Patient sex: M
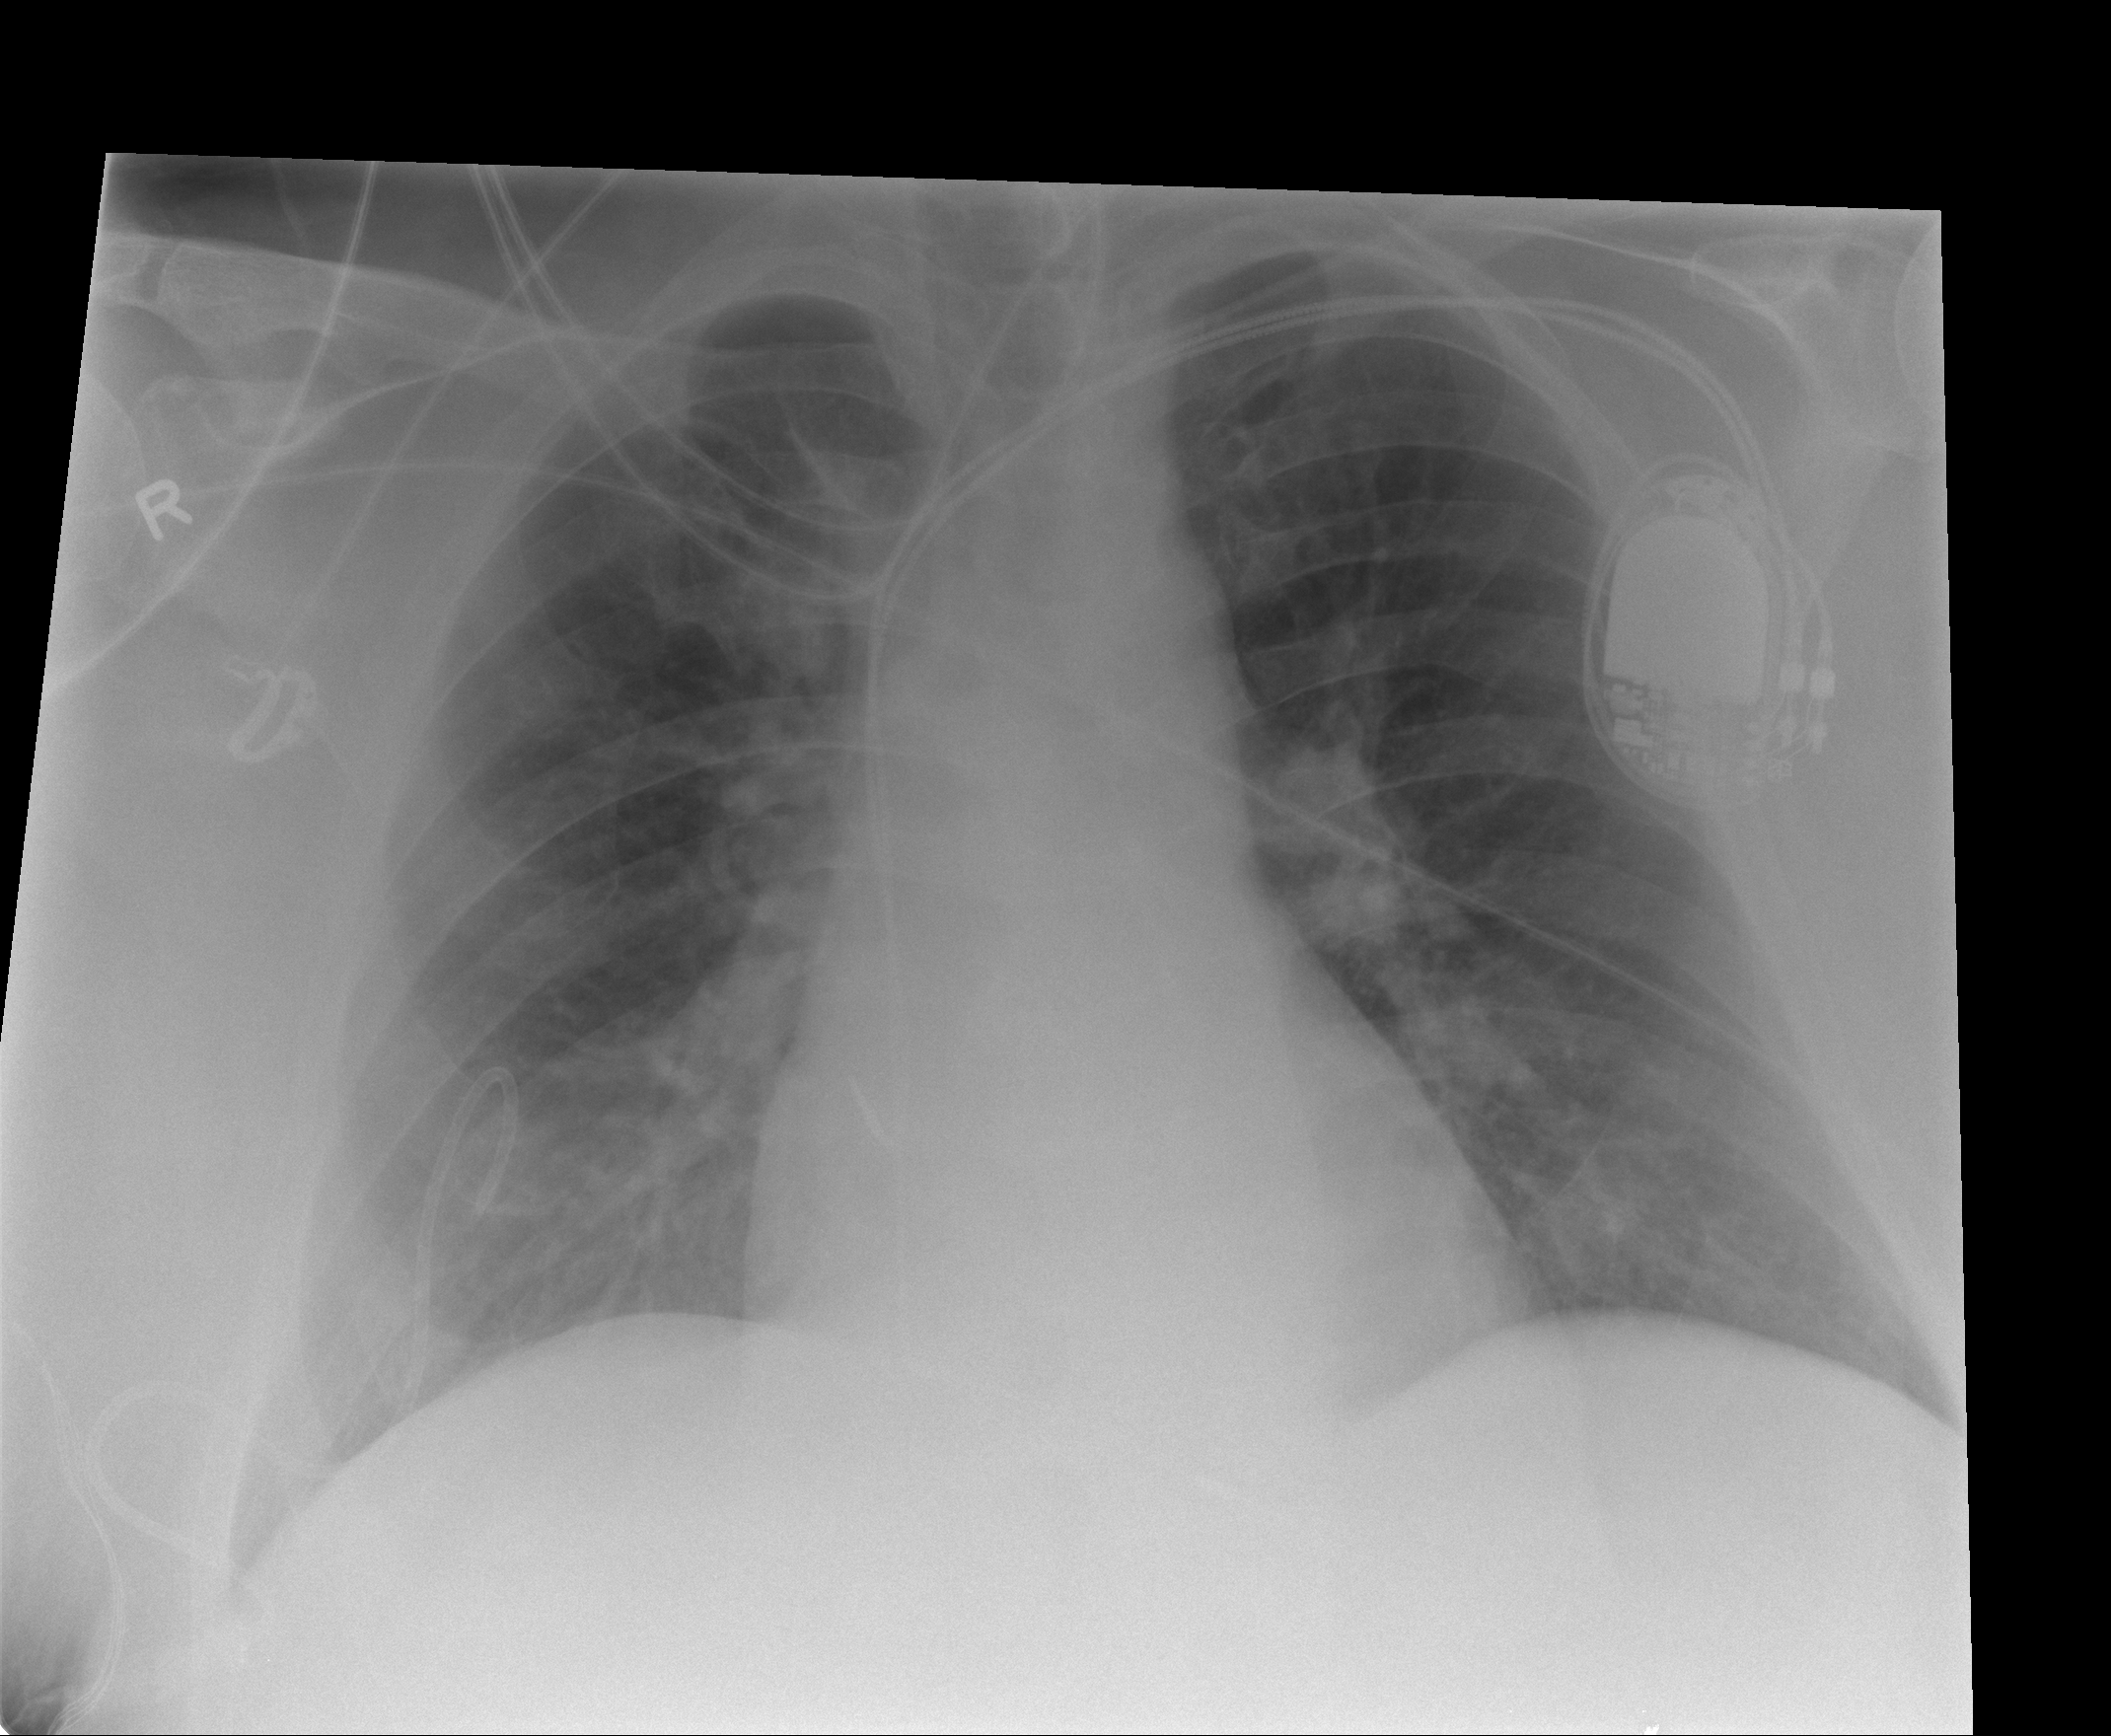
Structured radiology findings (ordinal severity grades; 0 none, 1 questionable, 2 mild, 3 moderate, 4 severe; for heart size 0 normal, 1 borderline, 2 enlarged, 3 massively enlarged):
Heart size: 0
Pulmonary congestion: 1
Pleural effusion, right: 0
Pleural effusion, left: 0
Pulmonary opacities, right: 0
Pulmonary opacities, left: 0
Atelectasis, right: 1
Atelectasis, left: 1